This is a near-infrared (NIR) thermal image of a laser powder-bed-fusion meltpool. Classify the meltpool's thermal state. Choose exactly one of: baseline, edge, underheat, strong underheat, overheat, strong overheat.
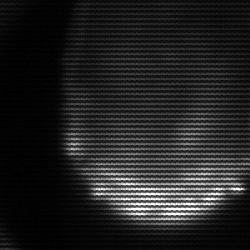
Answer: edge